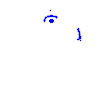
Particle: kaon